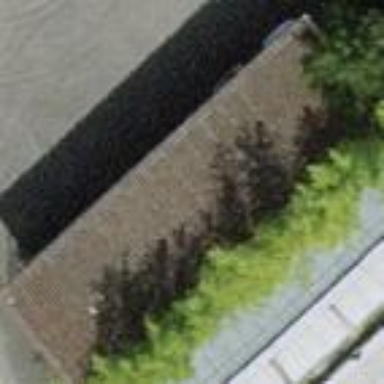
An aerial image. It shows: View of roof of building.